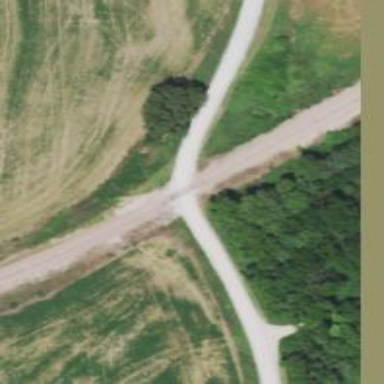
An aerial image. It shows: Unclassified road.